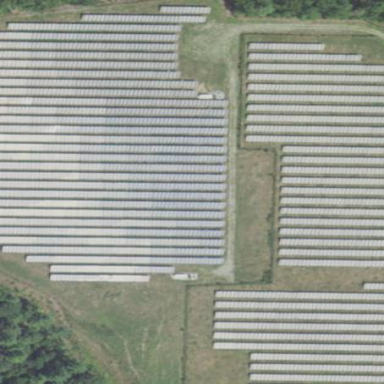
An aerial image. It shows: Solar power plant with photovoltaic technology generating electricity. The plant is enclosed by fence.